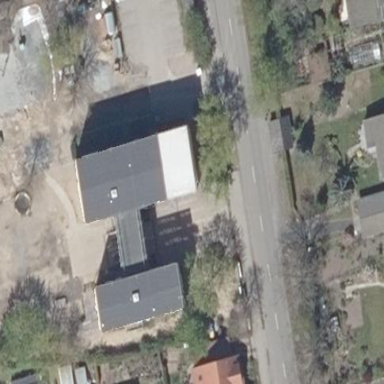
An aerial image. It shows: Part of building.